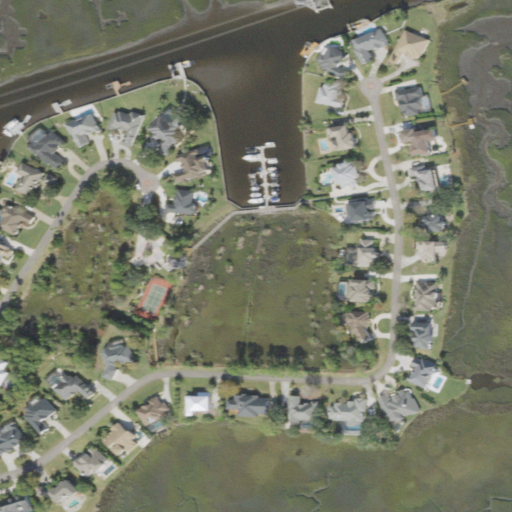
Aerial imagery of island in Florida named Seven Pines Island containing low intensity development, herbaceous wetlands, medium intensity development, open development, open water, and woody wetlands